【题型】解答题　【知识点】解析几何　【难度】medium
已知点 $A(2,0)$ 为椭圆 $E: \frac{x^2}{a^2} + \frac{y^2}{b^2} = 1 \ (a > b > 0)$ 的右顶点，椭圆 $E$ 的离心率为 $\frac{\sqrt{3}}{2}$，过点 $P(2,2)$ 的直线 $l$ 与椭圆交于 $B, C$ 两点，直线 $AB, AC$ 分别与 $y$ 轴交于 $M, N$ 点.

(1) 求椭圆 $E$ 的标准方程；

(2) 试判断线段 $MN$ 的中点是否为定点，若是，求出该点纵坐标，若不是，说明理由.
【解答】
【答案】 (1) $\frac{x^2}{4} + y^2 = 1$

(2) 是，$MN$ 的中点为 $(0, \frac{1}{2})$

【分析】 (1) 根据题意列方程，再结合 $a^2 = b^2 + c^2$，解方程得到 $a, b, c$，即可得到椭圆方程；

(2) 联立直线方程和椭圆方程得到 $x_1+x_2 = \frac{-8km}{1+4k^2}, x_1x_2 = \frac{4m^2-4}{1+4k^2}$，根据直线 $AB, AC$ 的方程得 $M\left(0, \frac{-2y_1}{x_1-2}\right), N\left(0, \frac{-2y_2}{x_2-2}\right)$，结合韦达定理化简得 $\frac{-2y_1}{x_1-2} + \frac{-2y_2}{x_2-2} = 1$，则 $MN$ 中点坐标可得.

【详解】 (1) 由题意得 $e = \frac{c}{a} = \frac{\sqrt{3}}{2}, a = 2$，又 $a^2 = b^2 + c^2$，

解得 $a = 2, b = 1, c = \sqrt{3}$，

所以椭圆 $E$ 的标准方程为 $\frac{x^2}{4} + y^2 = 1$；

(2) 设 $B(x_1, y_1), C(x_2, y_2)$，

因为直线经过 $(2,2)$ 且与椭圆交于 $BC$ 两点，所以直线 $BC$ 的斜率一定存在，

故设直线 $BC$ 的方程为：$y = kx + m$，其中 $m = 2(1 - k)$，

由 $\begin{cases} y = kx + m \\ \frac{x^2}{4} + y^2 = 1 \end{cases}$ 得：$(1 + 4k^2)x^2 + 8kmx + 4m^2 - 4 = 0$，

$\Delta = 64k^2m^2 - 16(1 + 4k^2)(m^2 - 1) > 0$，得 $k > \frac{3}{8}$；

$x_1 + x_2 = \frac{-8km}{1+4k^2}, x_1x_2 = \frac{4m^2-4}{1+4k^2}$，

又因为直线 $AB$ 的方程为：$y = \frac{y_1}{x_1-2}(x-2)$，得 $M\left(0, \frac{-2y_1}{x_1-2}\right)$，

同理 $N\left(0, \frac{-2y_2}{x_2-2}\right)$，

由 $\frac{-2y_1}{x_1-2} + \frac{-2y_2}{x_2-2} = -2 \cdot \frac{(kx_1 + m)(x_2-2) + (kx_2 + m)(x_1-2)}{(x_1-2)(x_2-2)}$

$= -2 \cdot \frac{2kx_1x_2 + (m-2k)(x_1+x_2) - 4m}{x_1x_2 - 2(x_1+x_2) + 4}$

$= -2 \cdot \frac{2k(4m^2-4) - 8km(m-2k) - 4m(1+4k^2)}{(4m^2-4) + 16km + 4(1+4k^2)}$

$= -2 \cdot \frac{-8k-4m}{4m^2 + 16km + 16k^2} = \frac{4k+2m}{m^2 + 4km + 4k^2} = \frac{4k+4(1-k)}{4(1-k)^2 + 8k(1-k) + 4k^2} = 1$，

故 $MN$ 的中点为 $(0, \frac{1}{2})$.

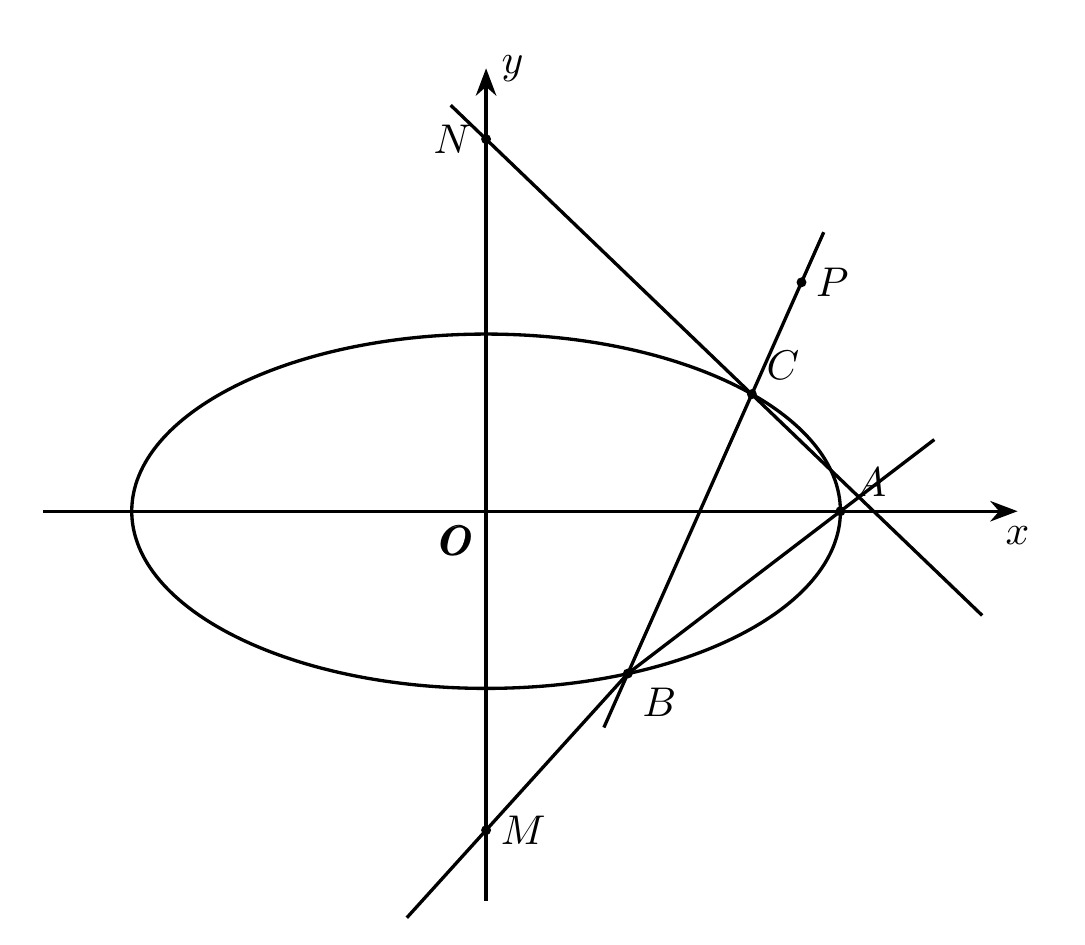